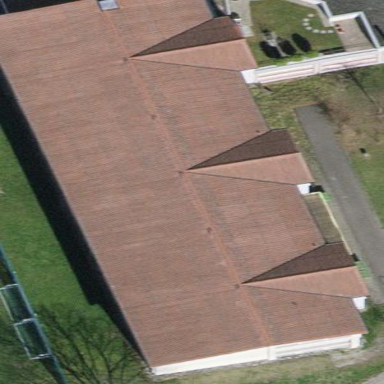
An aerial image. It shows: School building.